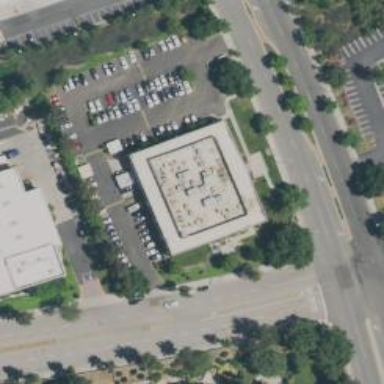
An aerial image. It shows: Commercial building.